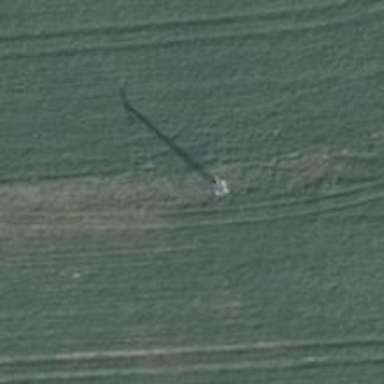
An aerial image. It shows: Power pole.